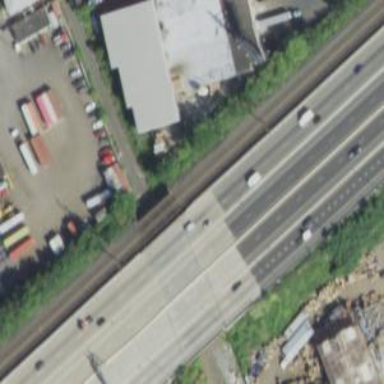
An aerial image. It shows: Urban freeway/expressway with asphalt surface.